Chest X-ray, PA view. Patient: 30 years old, sex M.
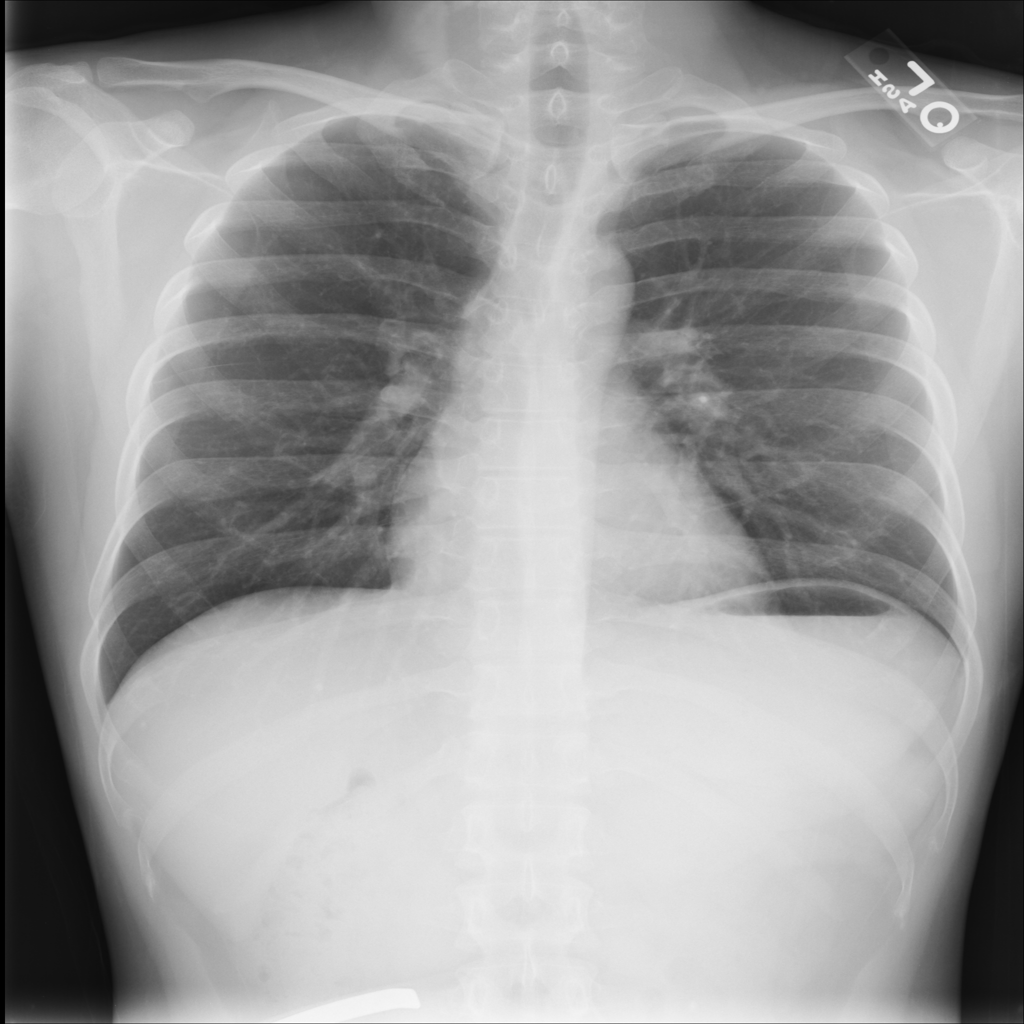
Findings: No Finding